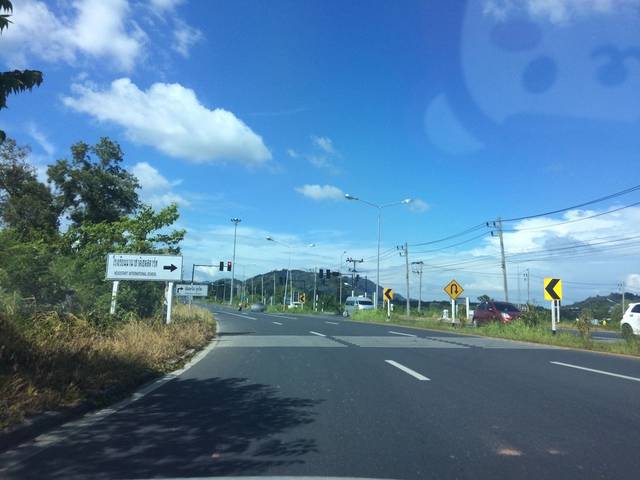
Region: Thailand
Coordinates: 7.883, 98.36